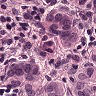
Metastatic tissue present: yes